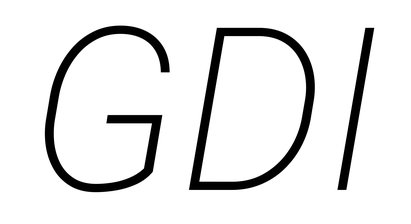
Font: Roboto-Italic_ExtraLight_Italic